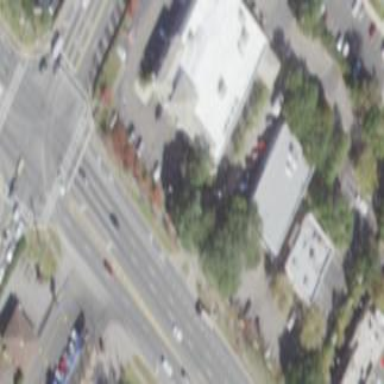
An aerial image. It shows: Commercial building.